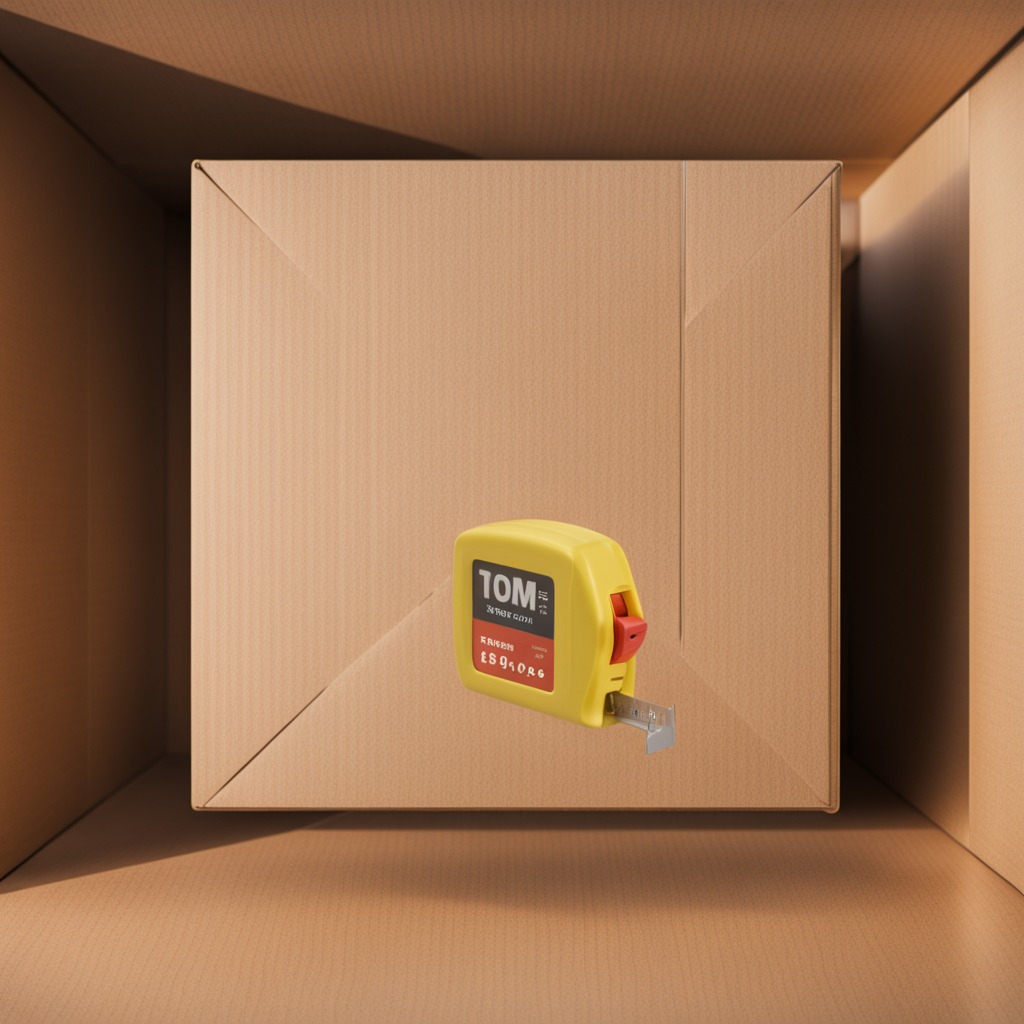
A measuring tape is lying on the clean dry cardboard box surface in an outdoor workshop during daytime bright natural light soft shadows slightly creased but